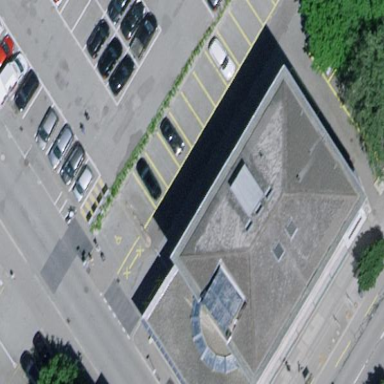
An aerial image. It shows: Building with hipped roof design.